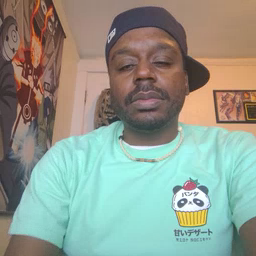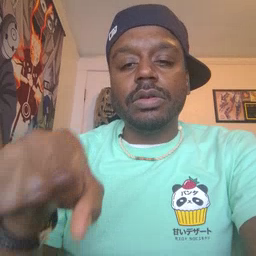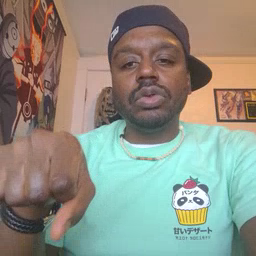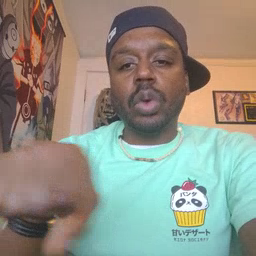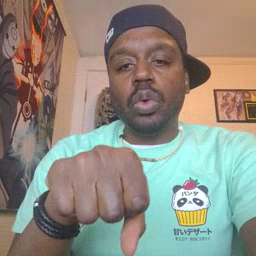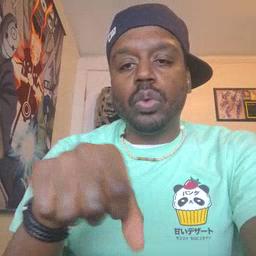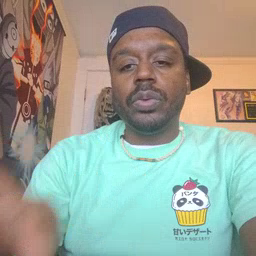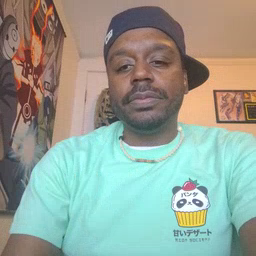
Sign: shoe